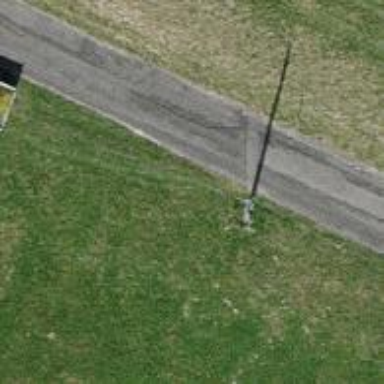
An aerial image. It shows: Power pole.